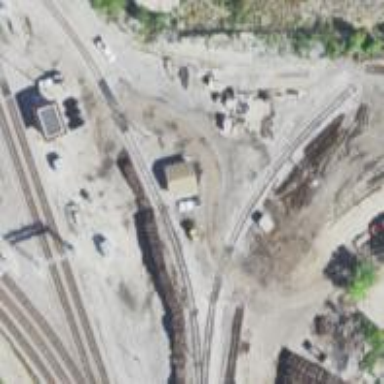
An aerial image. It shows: Railway siding with rails.